Question: In the mode-line appears the name of the buffer I am working with (argf.rb):

For a buffer visiting a file, is it possible to display the absolute file name (i.e., include the path)?
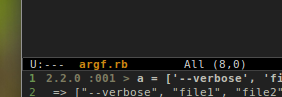
Answer: , what you see is name, not name. Try to open two files with the same names (in different directories) and see what I mean.
, yes, I am sure it is possible - just customize <URL>.
, it might not be such a great idea - the mode line is already quite crowded and the long path will just not fit. I know it sounds great now, but you will hate it the next day.
Instead, put the path into the :
'''
(setq frame-title-format
'(buffer-file-name "%b - %f" ; File buffer
(dired-directory dired-directory ; Dired buffer
(revert-buffer-function "%b" ; Buffer Menu
("%b - Dir: " default-directory))))) ; Plain buffer
'''